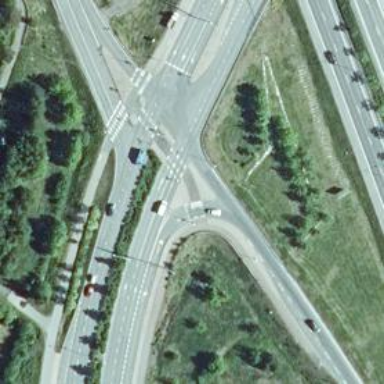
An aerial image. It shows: Asphalt footway with crossing that includes island.